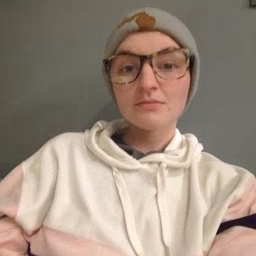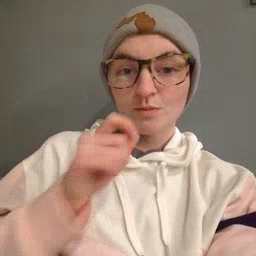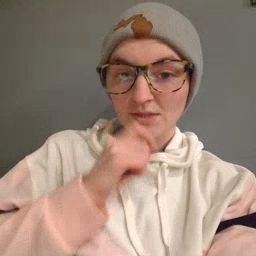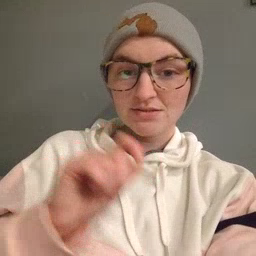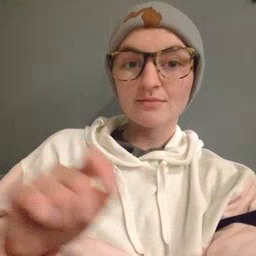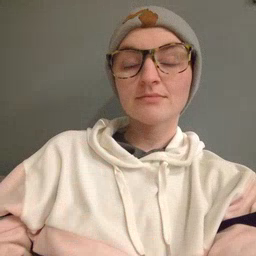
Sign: pen